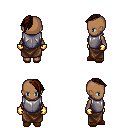
a pixel art fantasy rpg character, female body template, human, dark skin, steel chest armor, robe skirt, brown long mohawk hairstyle, gold gloves, brown slippers, four views (front, back, left, right), 2x2 character sprite sheet, small pixel art, hard edges, no anti-aliasing